Question: I'm trying to create a new web application on Visual Studio Professional 2013. I found a message that "Your login has expired", I tried to sign in using my account but then I got the error message below. What does this mean?

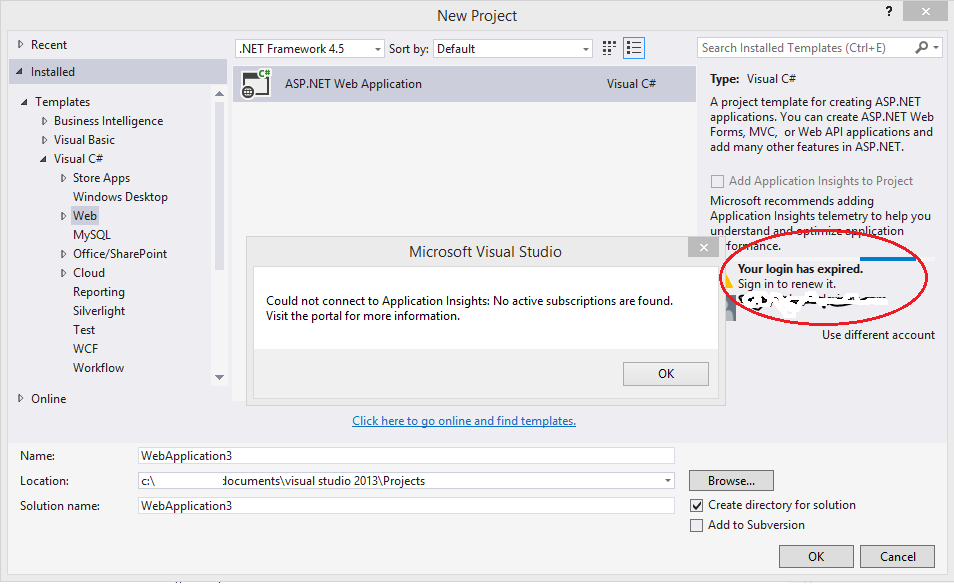
Answer: Go to the <URL> you can read more about setting up application insights.